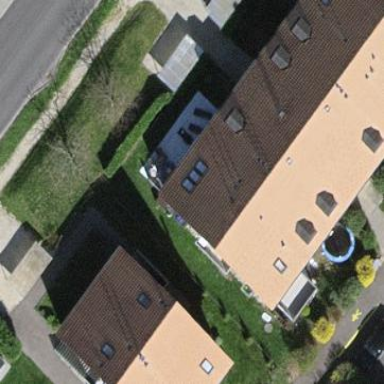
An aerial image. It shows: Residential garden.